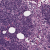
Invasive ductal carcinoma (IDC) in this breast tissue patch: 0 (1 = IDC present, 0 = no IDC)